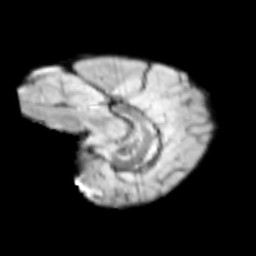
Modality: T2w
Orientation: sagittal
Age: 9
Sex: female
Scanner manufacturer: siemens
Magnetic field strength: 3 T
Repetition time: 3.8 s
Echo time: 0.07 s